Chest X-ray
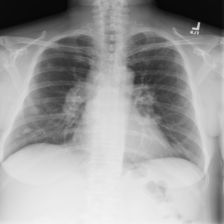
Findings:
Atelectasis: negative
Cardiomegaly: negative
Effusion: negative
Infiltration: negative
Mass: negative
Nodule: positive
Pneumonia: negative
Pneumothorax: negative
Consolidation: negative
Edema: negative
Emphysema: negative
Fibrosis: negative
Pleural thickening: negative
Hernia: negative